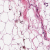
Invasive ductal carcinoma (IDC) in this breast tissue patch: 0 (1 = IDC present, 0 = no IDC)